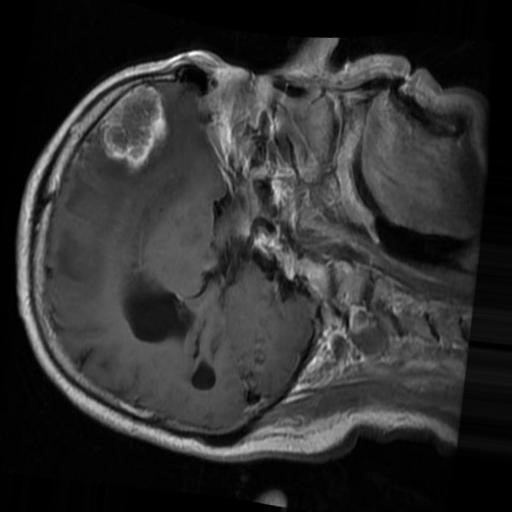
Label: brain_menin